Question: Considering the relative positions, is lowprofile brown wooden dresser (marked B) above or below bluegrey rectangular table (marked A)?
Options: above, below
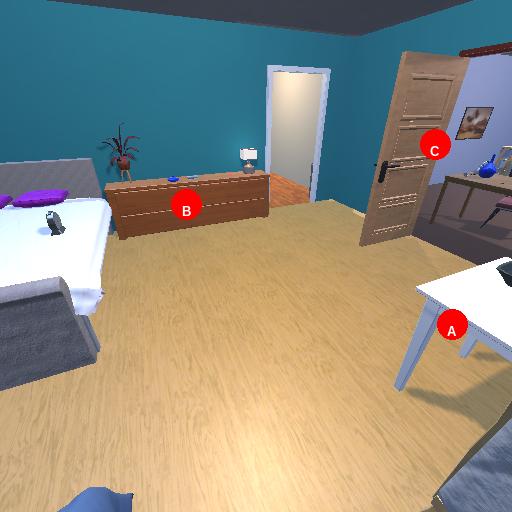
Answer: above